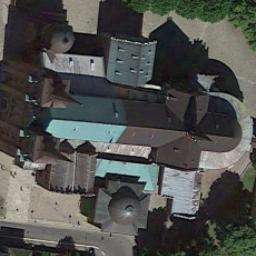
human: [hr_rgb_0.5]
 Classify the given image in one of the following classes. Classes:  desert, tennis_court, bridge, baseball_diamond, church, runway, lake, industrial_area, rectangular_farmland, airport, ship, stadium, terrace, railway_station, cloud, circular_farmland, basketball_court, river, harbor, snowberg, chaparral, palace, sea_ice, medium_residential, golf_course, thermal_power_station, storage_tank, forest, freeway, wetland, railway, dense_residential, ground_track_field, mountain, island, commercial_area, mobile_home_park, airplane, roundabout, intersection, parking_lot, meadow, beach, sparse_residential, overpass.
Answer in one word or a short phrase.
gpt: church